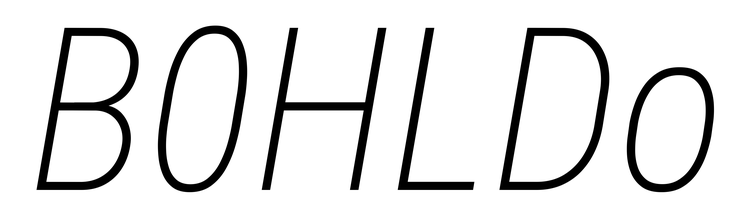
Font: Roboto-Italic_Condensed_ExtraLight_Italic